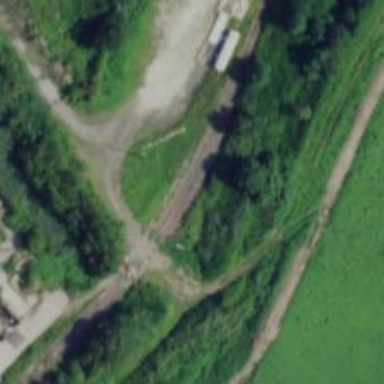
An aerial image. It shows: Railway siding for service.